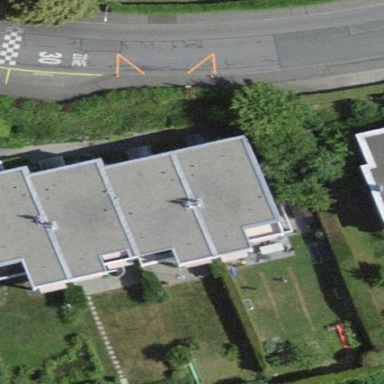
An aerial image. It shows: Terrace building.